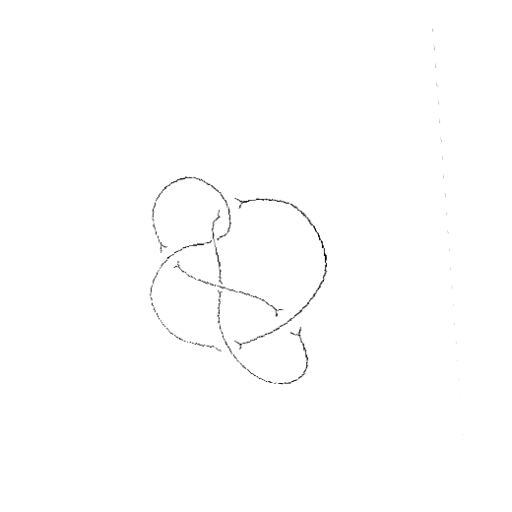
Crossing number: 6